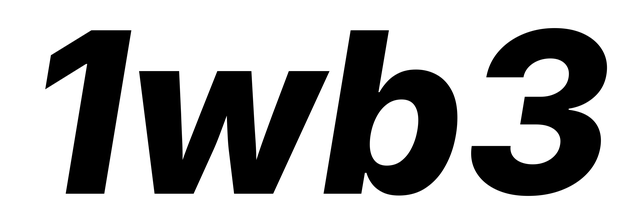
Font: Inter-Italic_ExtraBold_Italic